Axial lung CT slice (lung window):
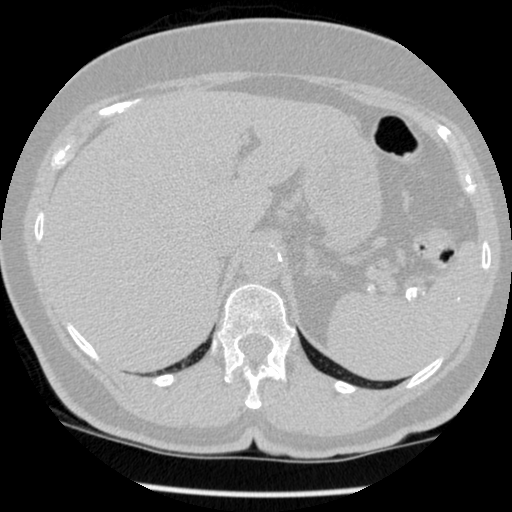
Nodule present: no